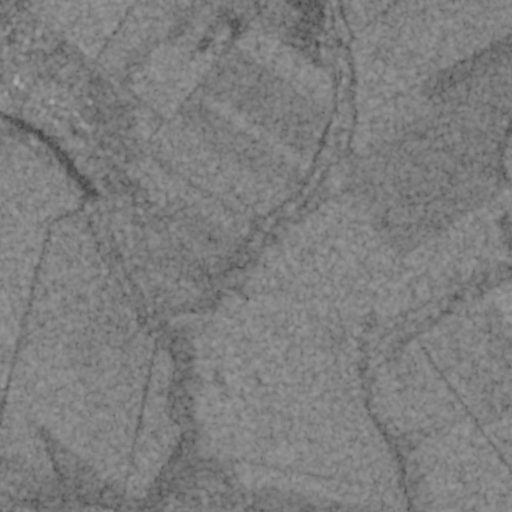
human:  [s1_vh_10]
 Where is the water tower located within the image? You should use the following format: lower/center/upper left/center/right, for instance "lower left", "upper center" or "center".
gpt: The water tower is located in the upper left of the image.
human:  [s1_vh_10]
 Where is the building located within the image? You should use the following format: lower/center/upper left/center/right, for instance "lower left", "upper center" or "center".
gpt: There is no building in the image.

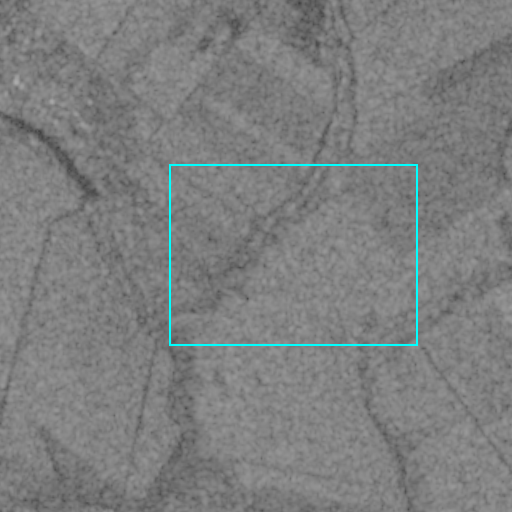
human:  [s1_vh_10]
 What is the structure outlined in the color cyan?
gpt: The structure outlined in cyan is a crop field.
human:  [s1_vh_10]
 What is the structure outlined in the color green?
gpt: There is no green outline.